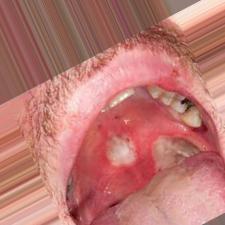
Condition: Mouth Ulcer